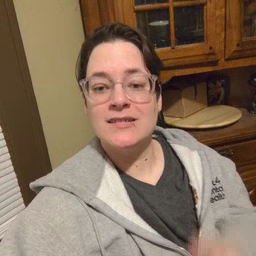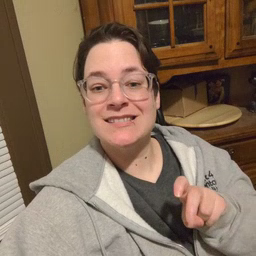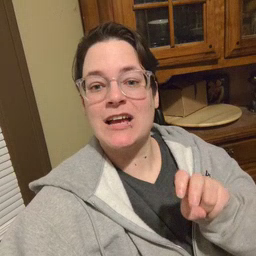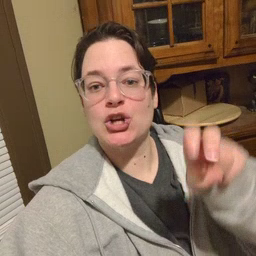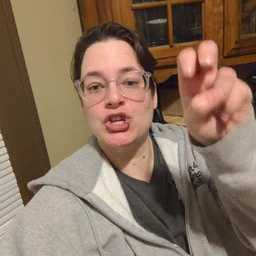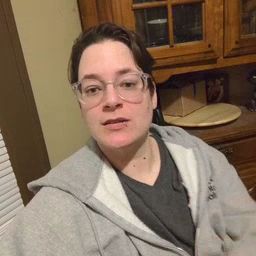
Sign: stairs